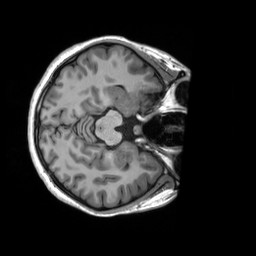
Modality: T1w
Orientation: axial
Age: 19
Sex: female
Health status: healthy
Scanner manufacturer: siemens
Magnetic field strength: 3 T
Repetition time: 2.53 s
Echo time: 0.00227 s